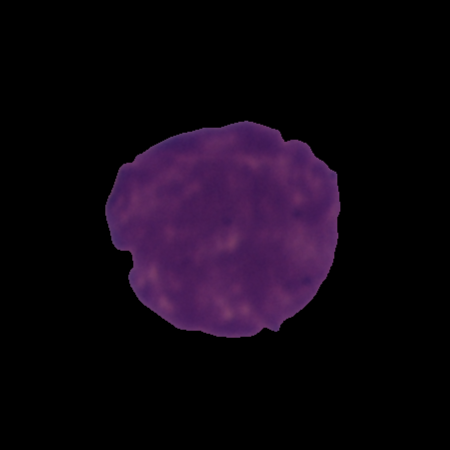
Label: cancer